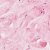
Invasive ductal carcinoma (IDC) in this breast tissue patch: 0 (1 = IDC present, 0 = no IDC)